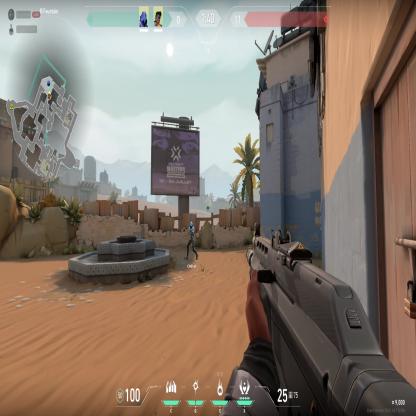
Label: teammate